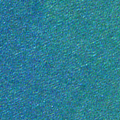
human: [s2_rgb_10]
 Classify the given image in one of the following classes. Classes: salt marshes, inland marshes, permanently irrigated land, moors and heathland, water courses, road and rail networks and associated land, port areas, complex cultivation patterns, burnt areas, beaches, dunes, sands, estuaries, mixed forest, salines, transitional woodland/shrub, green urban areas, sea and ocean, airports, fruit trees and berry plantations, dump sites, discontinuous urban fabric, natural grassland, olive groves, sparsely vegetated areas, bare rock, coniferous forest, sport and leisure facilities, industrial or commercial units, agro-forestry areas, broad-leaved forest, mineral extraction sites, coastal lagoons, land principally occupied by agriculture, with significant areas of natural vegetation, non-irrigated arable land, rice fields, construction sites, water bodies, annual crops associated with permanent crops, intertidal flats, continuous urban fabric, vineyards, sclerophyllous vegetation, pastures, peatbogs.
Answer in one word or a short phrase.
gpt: sea and ocean